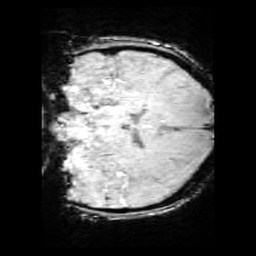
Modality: SWI
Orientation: coronal
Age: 12
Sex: female
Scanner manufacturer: siemens
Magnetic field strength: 3 T
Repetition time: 0.027 s
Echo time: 0.02 s